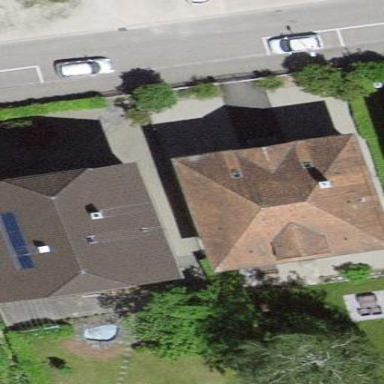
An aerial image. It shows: Residential building.